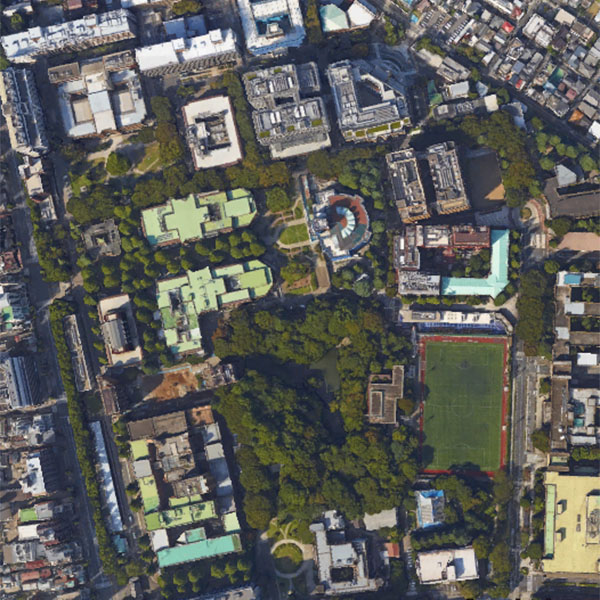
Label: School